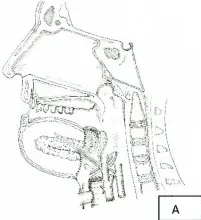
A, b, c: Illustration of the surgical reconstruction and clinical appearance. The arrow points at the remaining base of the tongue.
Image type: radiology (mri)